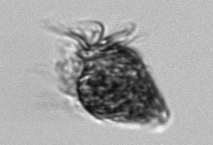
Label: Strombidium_wulffi